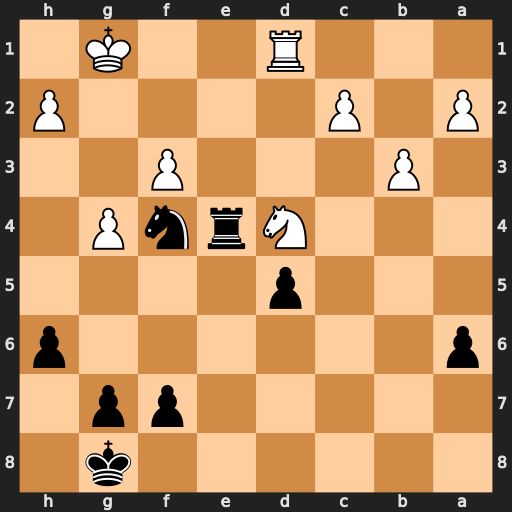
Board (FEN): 6k1/5pp1/p6p/3p4/3NrnP1/1P3P2/P1P4P/3R2K1
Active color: b
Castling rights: -
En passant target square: -
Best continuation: Rxd4 Rxd4 Ne2+ Kf2 Nxd4